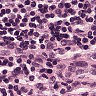
Metastatic tissue present: no